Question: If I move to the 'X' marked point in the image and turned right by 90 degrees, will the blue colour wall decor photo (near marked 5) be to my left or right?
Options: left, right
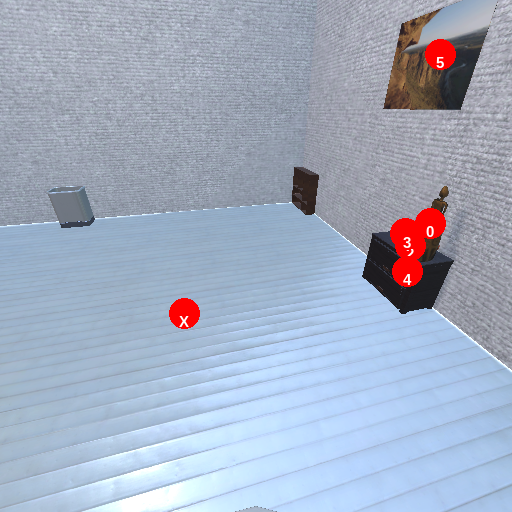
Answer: left